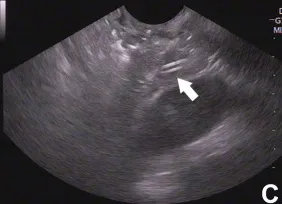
EUS found a hyperechoic equal sign signal of stent in the PD (white arrow).
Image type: radiology (ultrasound)